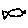
Label: fish